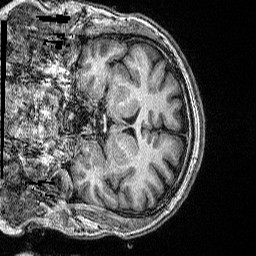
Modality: T1w
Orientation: coronal
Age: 33
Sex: male
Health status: ill
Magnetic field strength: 3 T
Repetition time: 2.53 s
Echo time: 0.00331 s